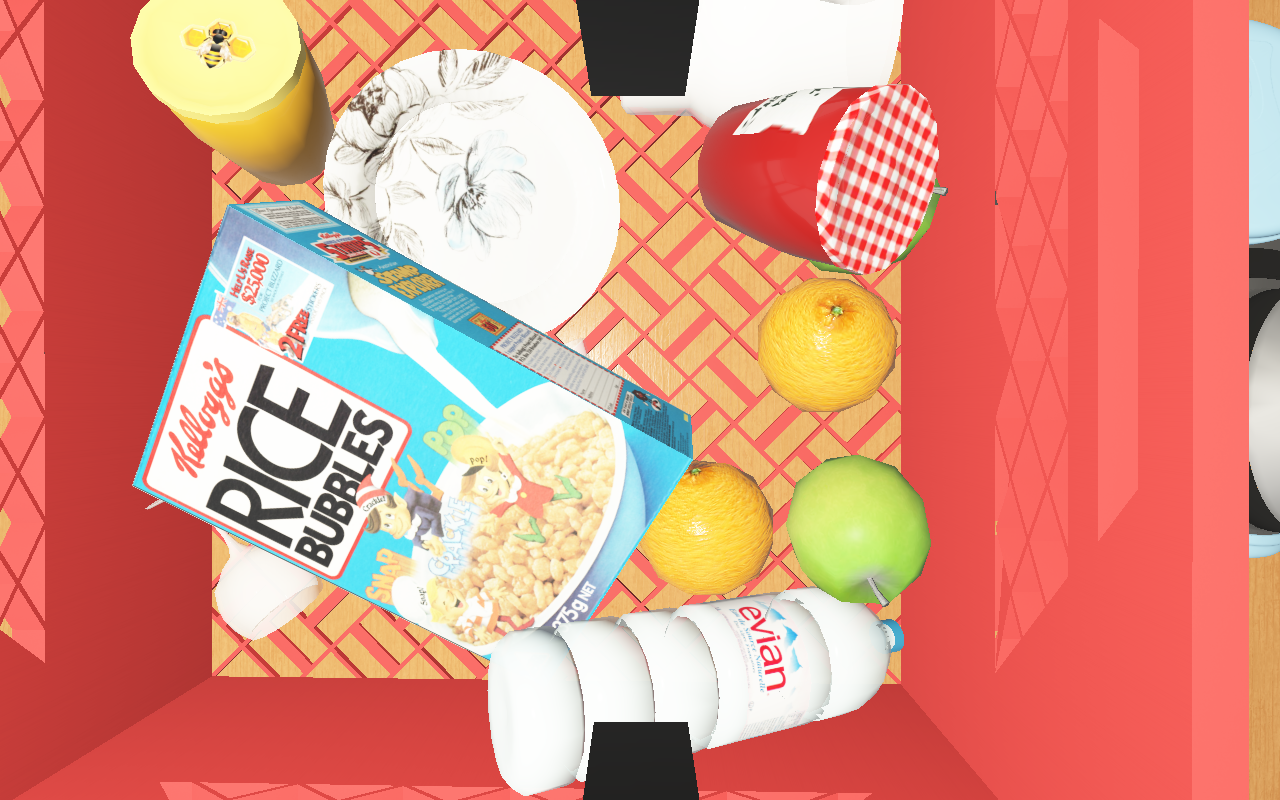
Objects in the scene:
carafe
apple
plate
glass
wineglass
cereal box